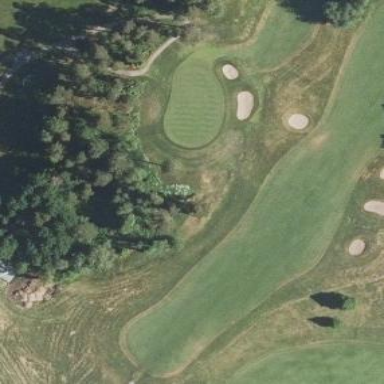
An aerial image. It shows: Grassy area designated as golf fairway.